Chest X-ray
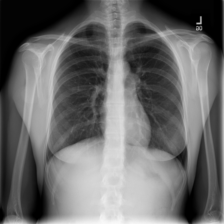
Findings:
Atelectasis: negative
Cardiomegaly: negative
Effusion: negative
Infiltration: positive
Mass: negative
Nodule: negative
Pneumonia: negative
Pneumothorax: negative
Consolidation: negative
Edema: negative
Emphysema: negative
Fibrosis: negative
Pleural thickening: negative
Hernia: negative